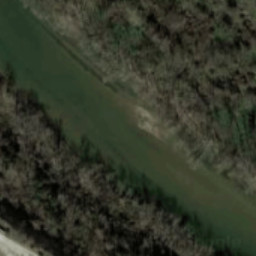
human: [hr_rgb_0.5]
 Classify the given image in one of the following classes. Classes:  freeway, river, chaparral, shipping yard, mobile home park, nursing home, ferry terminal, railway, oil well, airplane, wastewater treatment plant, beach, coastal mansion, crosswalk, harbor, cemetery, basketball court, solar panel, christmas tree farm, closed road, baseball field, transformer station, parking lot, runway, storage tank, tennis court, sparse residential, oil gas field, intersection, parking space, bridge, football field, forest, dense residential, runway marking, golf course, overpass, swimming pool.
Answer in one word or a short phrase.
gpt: river